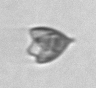
Label: Pyramimonas_longicauda